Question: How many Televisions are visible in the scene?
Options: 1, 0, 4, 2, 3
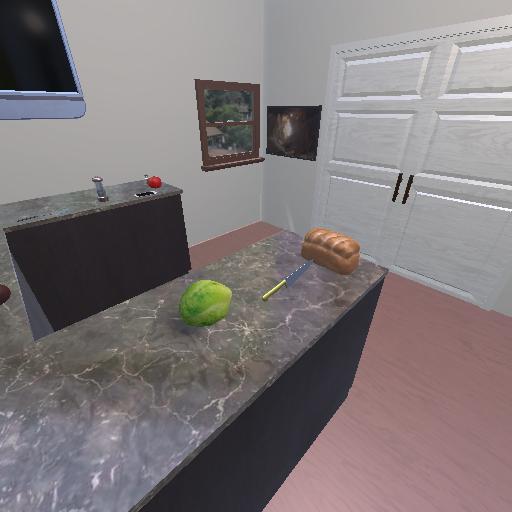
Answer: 1